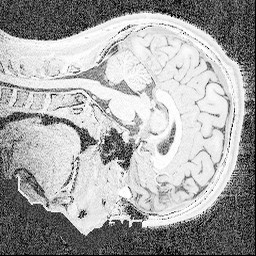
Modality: UNIT1
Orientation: sagittal
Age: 40
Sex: male
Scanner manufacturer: siemens
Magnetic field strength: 3 T
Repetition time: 5 s
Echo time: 0.00298 s